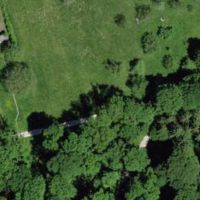
EUNIS habitat code: 25
Species observed at this site:
Allium ursinum